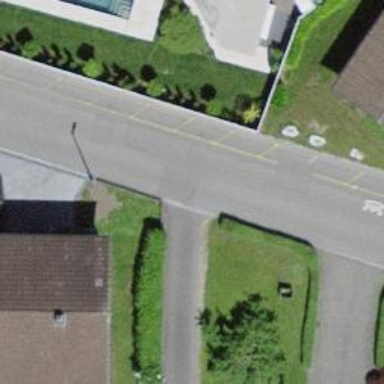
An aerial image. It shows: Paved driveway designated as service road.